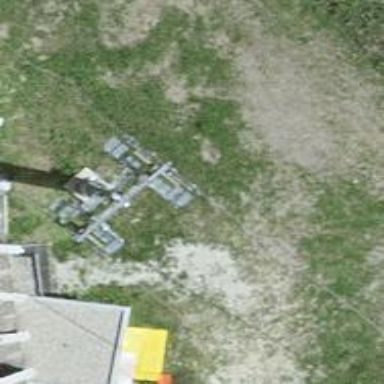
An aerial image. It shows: Pylon for aerialway.